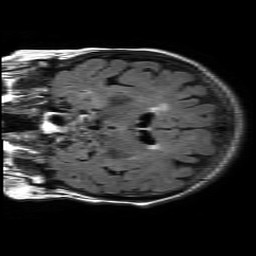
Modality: FLAIR
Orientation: coronal
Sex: female
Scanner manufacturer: philips
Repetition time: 11 s
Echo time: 0.125 s